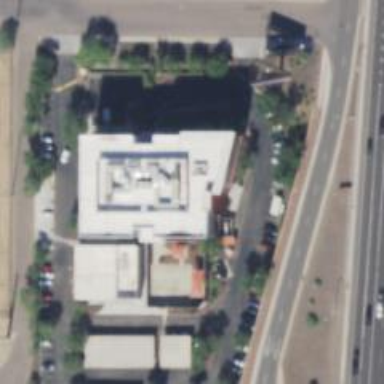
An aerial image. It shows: Healthcare facility identified as hospital.